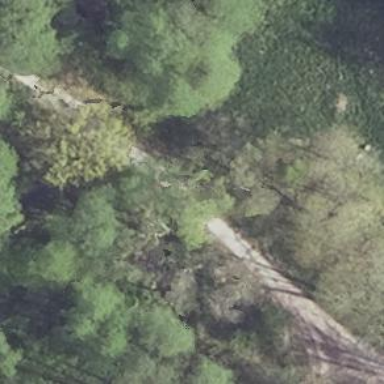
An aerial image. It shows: Culvert tunnel.